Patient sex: M
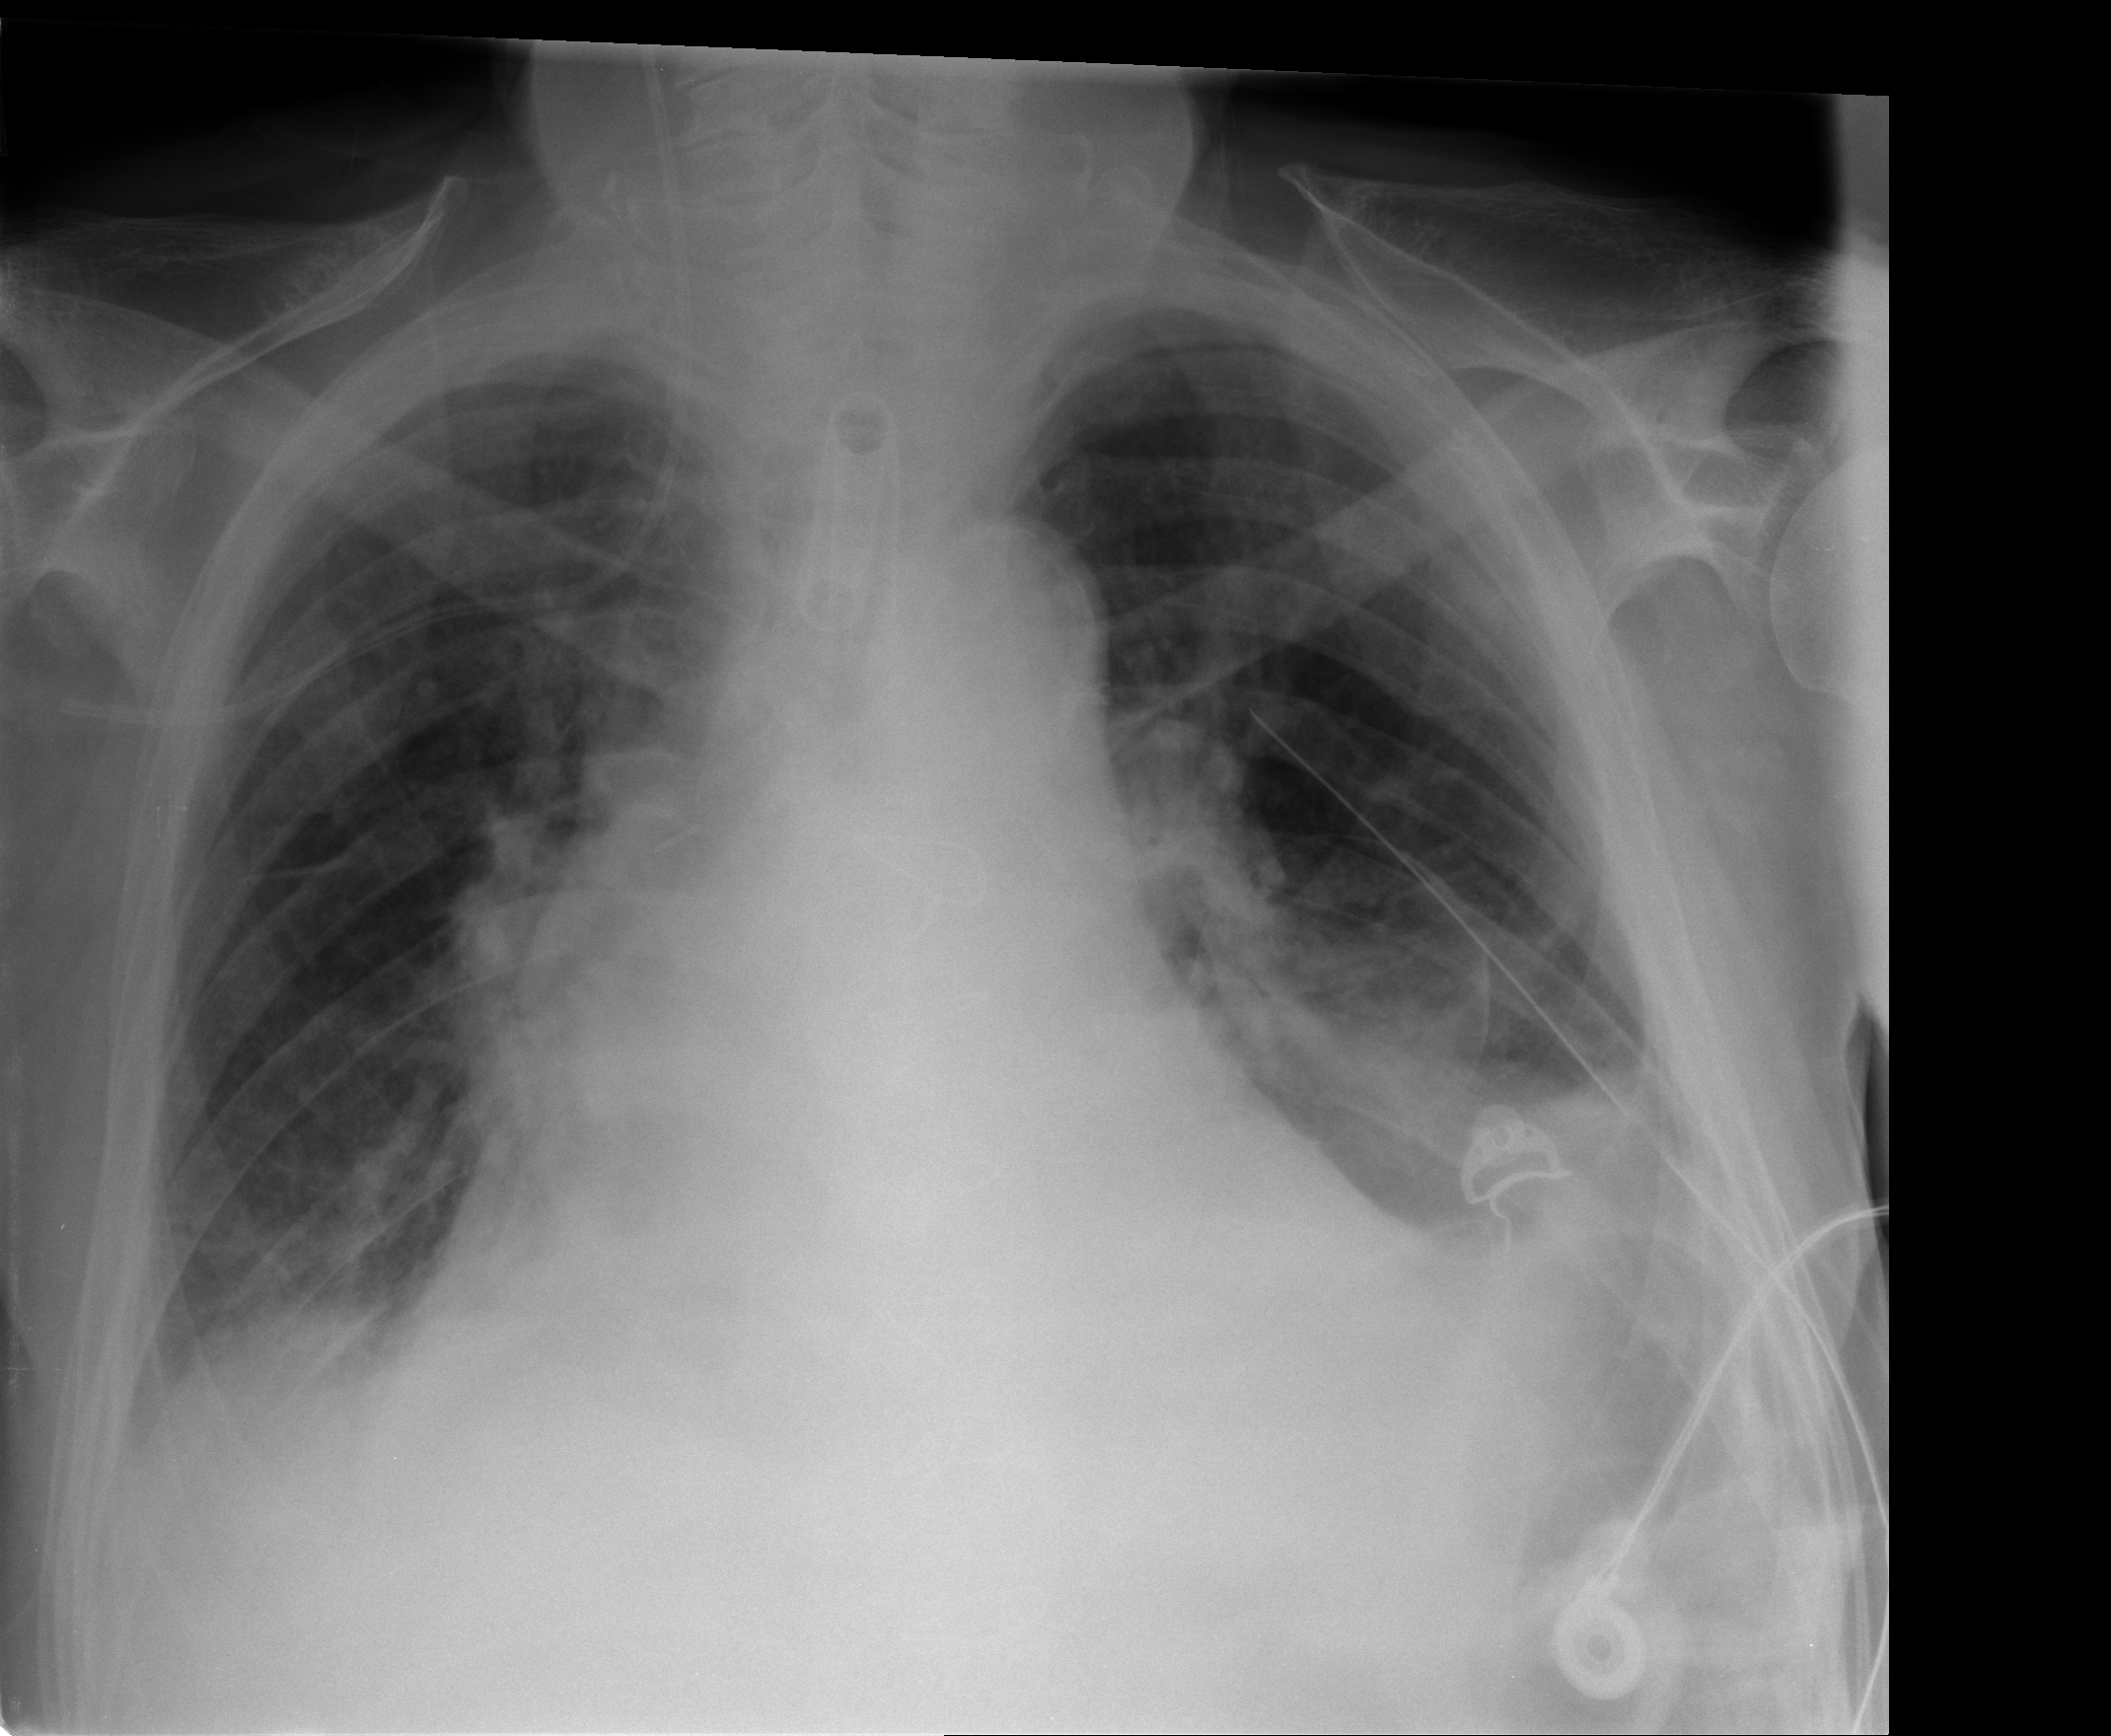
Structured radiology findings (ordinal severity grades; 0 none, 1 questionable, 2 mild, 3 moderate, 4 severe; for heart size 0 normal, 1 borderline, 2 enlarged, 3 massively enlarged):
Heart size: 2
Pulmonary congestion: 0
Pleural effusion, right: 1
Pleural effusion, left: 2
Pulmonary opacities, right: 0
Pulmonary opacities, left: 0
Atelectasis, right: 2
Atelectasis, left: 2